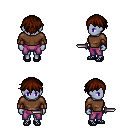
a pixel art fantasy rpg character, female body template, dark elf, purple skin, brown long-sleeve shirt, magenta pants, brown short bangs hairstyle, cloth bracers, ghillies, dagger, four views (front, back, left, right), 2x2 character sprite sheet, small pixel art, hard edges, no anti-aliasing